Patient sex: F
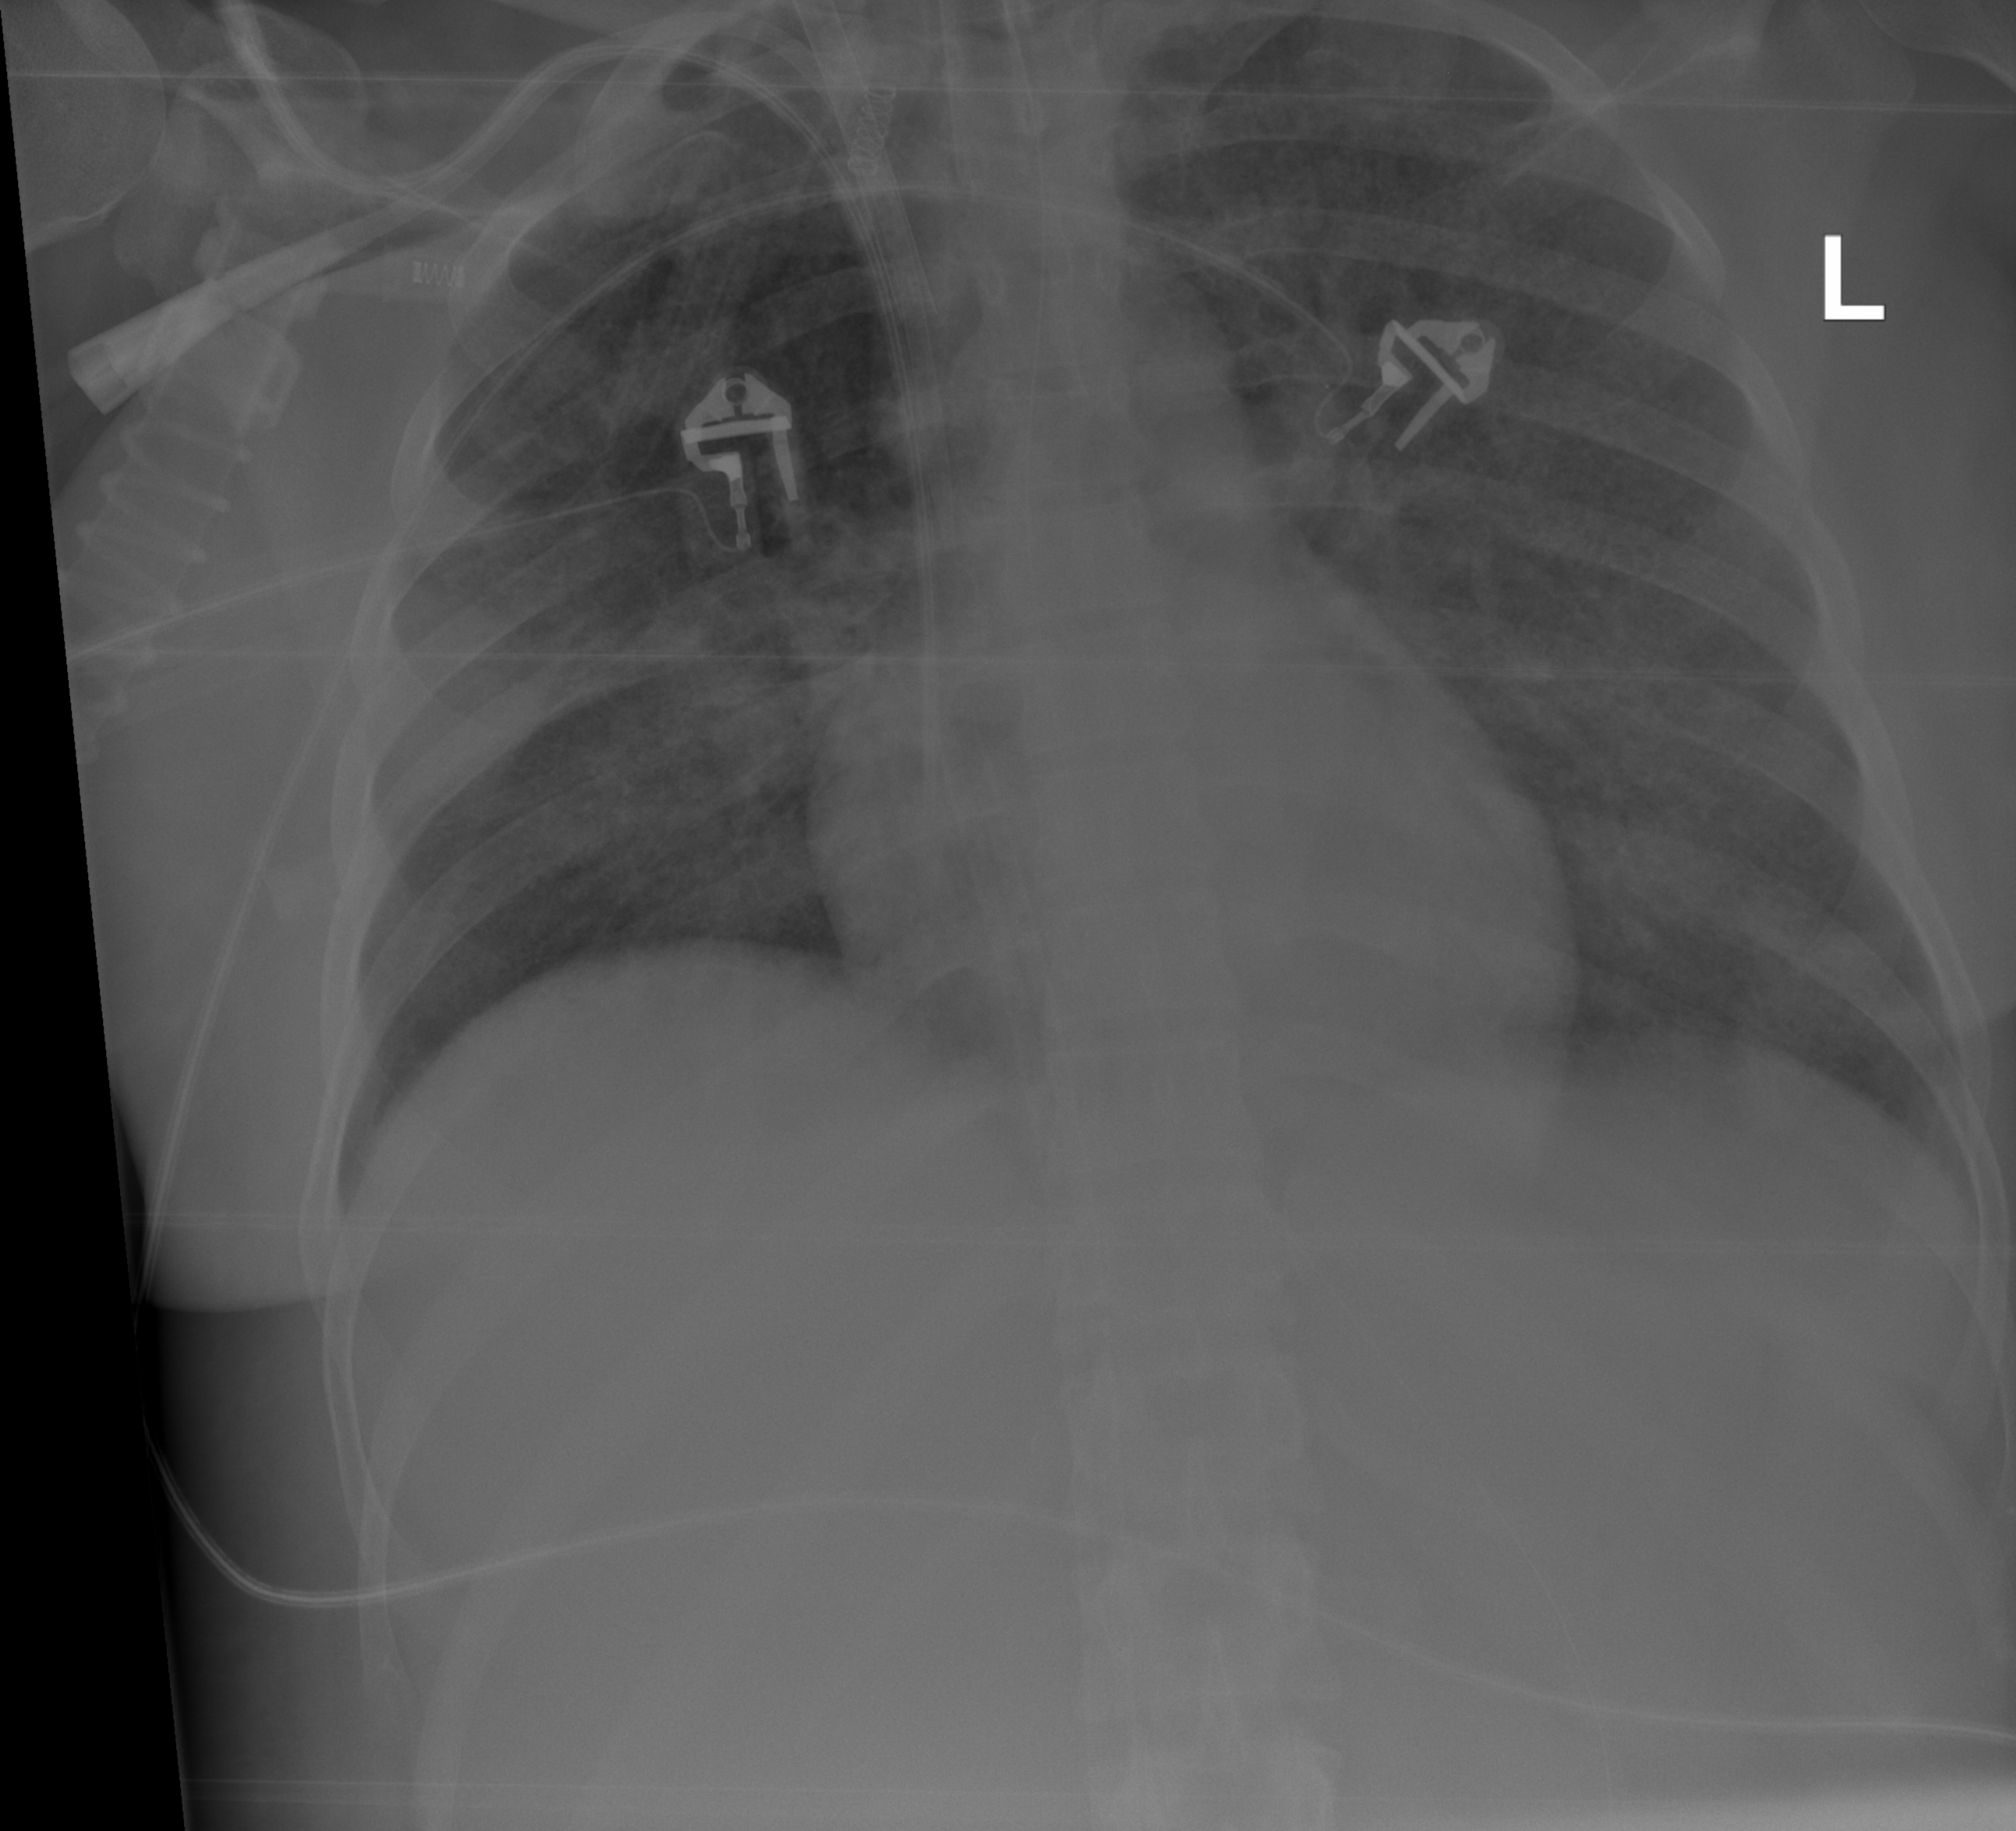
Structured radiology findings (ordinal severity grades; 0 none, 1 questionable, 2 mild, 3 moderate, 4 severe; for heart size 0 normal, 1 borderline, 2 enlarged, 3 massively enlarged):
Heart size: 0
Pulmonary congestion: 1
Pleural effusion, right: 0
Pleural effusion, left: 1
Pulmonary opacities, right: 3
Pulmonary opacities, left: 3
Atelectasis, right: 2
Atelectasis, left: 2